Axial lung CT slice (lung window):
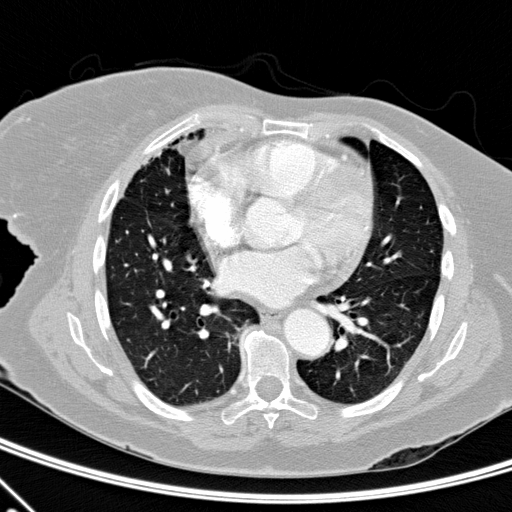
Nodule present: no